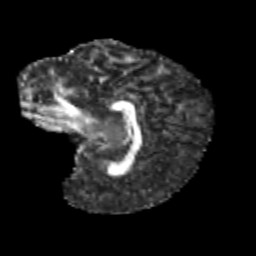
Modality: FA
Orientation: sagittal
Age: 9
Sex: female
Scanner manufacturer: siemens
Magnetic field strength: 3 T
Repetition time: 3.8 s
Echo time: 0.07 s